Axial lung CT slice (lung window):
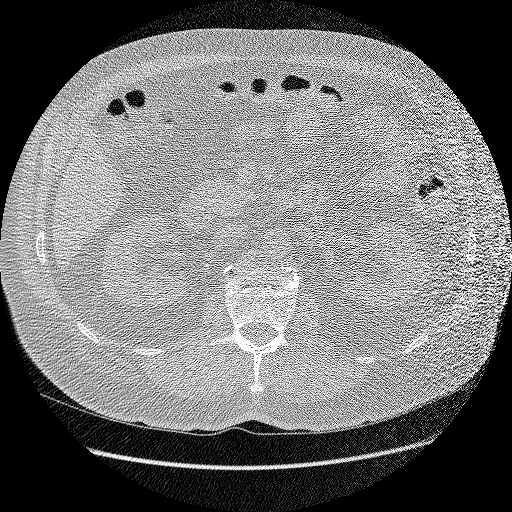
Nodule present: no